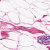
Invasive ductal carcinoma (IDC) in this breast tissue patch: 0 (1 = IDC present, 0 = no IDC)